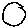
Label: circle